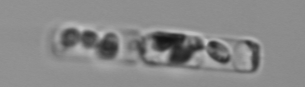
Label: Guinardia_delicatula_TAG_internal_parasite